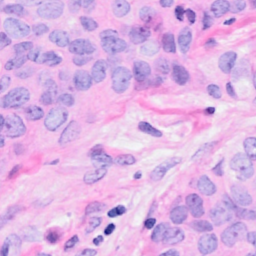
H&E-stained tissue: Breast